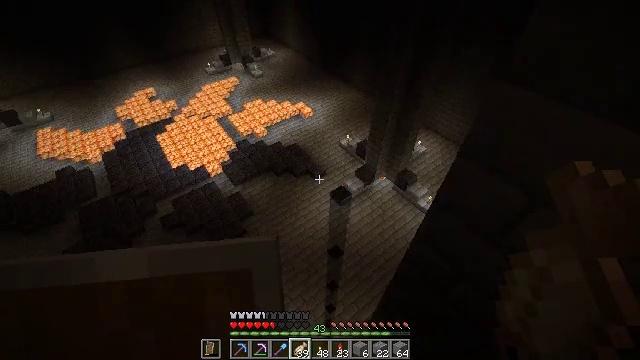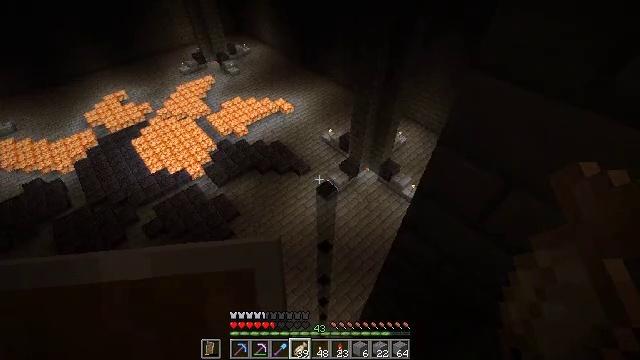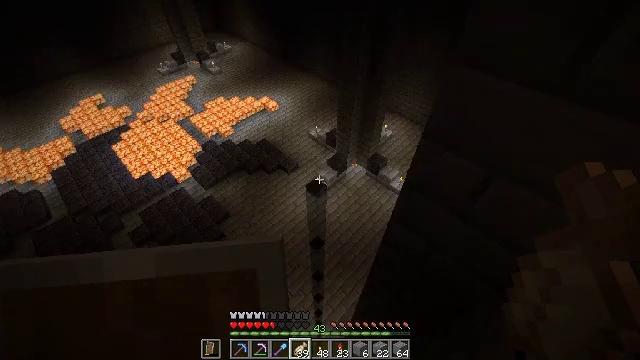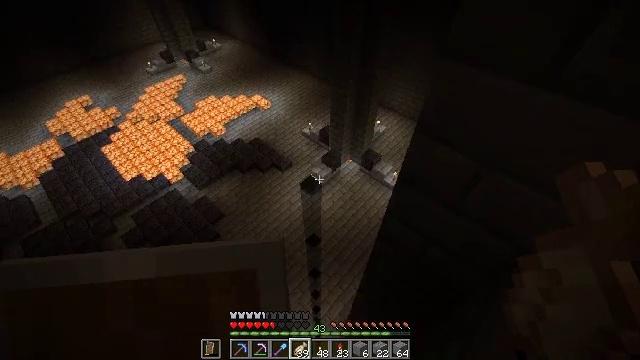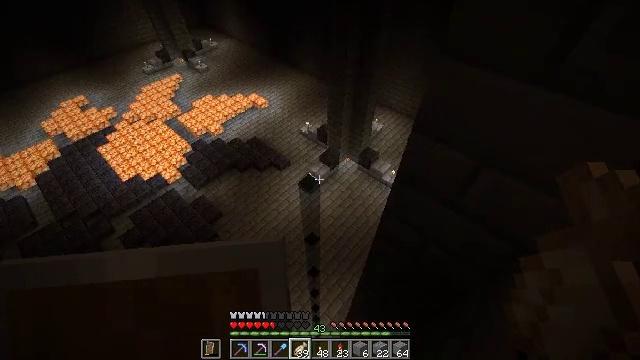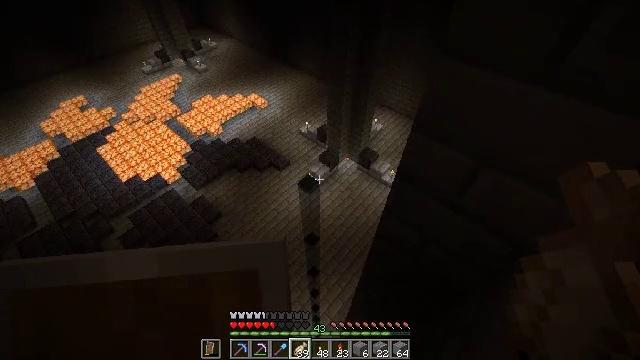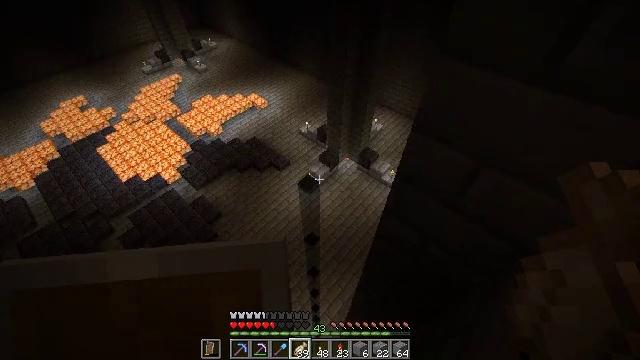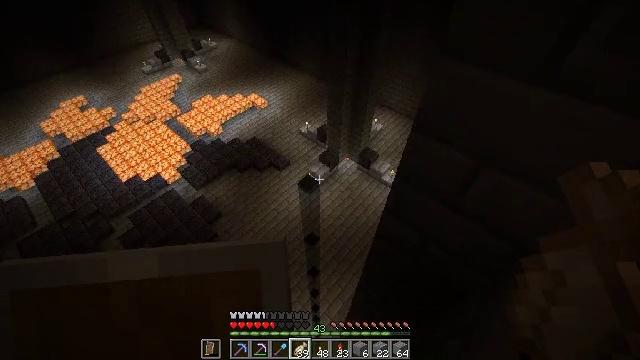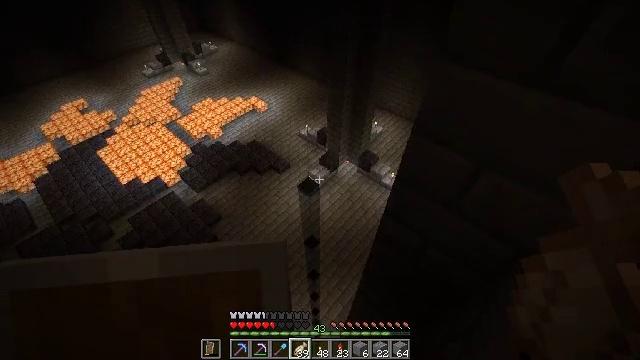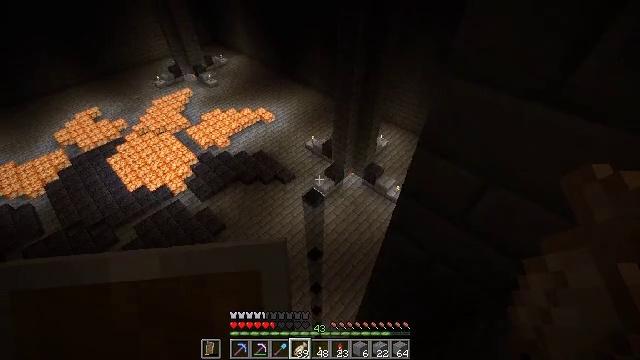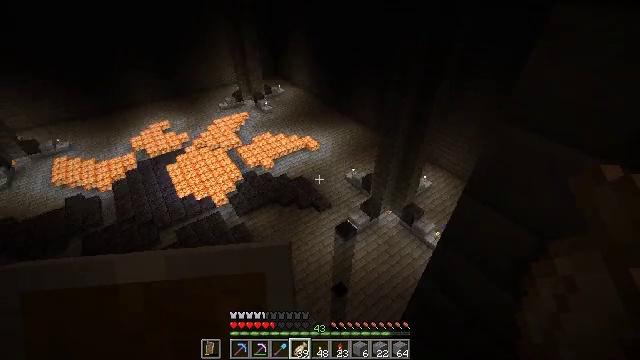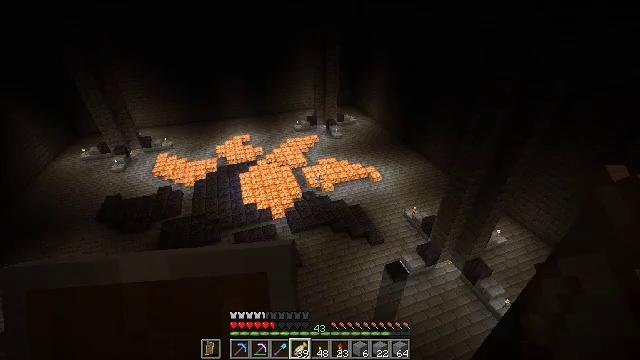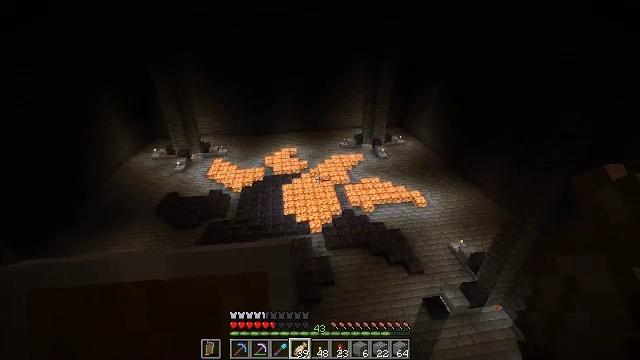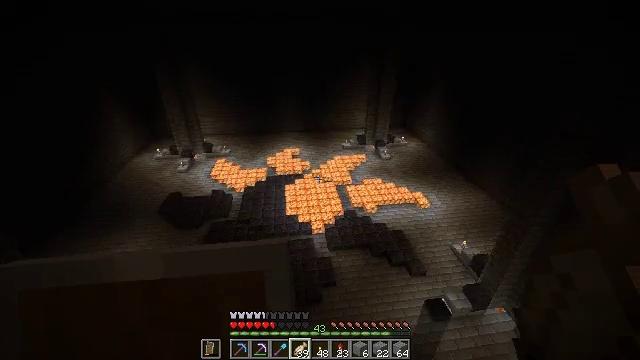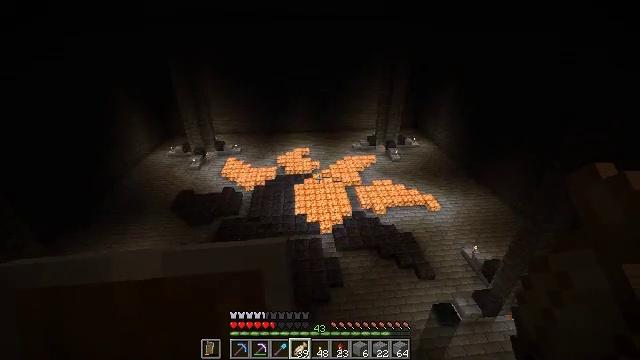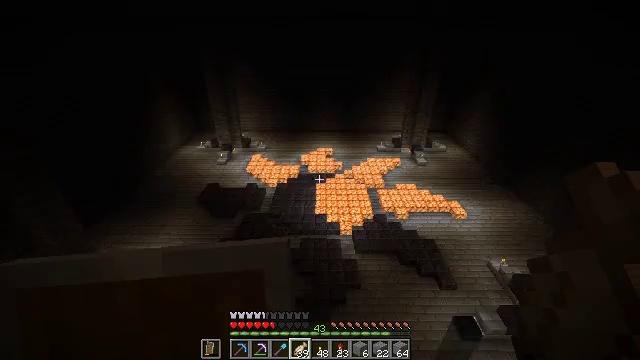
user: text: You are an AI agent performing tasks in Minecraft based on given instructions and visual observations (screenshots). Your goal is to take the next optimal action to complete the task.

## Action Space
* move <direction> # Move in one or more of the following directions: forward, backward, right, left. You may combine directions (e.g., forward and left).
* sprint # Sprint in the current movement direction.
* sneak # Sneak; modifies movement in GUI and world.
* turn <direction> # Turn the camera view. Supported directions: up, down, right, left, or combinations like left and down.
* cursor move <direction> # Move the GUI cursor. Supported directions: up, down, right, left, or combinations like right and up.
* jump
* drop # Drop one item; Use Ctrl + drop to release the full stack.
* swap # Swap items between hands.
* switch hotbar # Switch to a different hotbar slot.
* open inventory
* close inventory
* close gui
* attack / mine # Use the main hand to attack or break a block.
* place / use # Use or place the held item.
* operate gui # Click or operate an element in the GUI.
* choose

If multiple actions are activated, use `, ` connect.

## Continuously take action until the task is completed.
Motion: motion action
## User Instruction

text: Get the quartz pillar into your inventory.
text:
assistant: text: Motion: turn right and down
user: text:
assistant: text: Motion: turn right
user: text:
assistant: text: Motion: turn right
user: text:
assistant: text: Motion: no_op
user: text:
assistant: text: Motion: no_op
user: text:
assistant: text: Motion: no_op
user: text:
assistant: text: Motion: no_op
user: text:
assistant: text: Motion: no_op
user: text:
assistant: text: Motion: turn left and up
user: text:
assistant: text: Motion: turn left and up
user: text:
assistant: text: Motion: turn left and up
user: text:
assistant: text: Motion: turn left and up
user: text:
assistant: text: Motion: no_op
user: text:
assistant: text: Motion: turn left
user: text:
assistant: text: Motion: turn left
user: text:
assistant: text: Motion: turn left
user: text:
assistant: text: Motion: turn left
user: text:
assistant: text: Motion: turn left
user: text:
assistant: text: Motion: turn left
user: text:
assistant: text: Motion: turn left and down
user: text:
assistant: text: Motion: turn down
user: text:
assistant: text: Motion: turn down
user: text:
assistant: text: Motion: no_op
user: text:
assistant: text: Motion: no_op
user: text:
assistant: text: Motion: no_op
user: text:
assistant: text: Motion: turn down
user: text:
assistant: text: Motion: turn down
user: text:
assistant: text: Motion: turn down
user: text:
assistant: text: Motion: turn down
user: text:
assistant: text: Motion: no_op